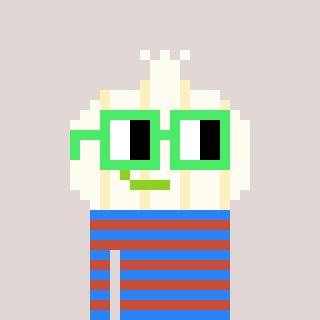
a pixel art character with square light green glasses, a garlic-shaped head and a rust-colored body on a warm background